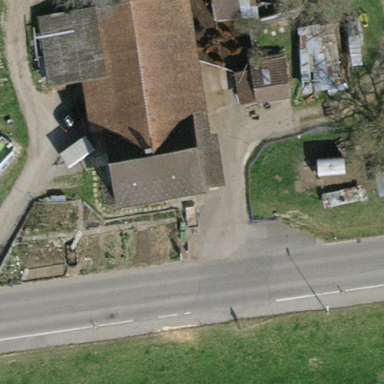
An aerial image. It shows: Farmyard area.